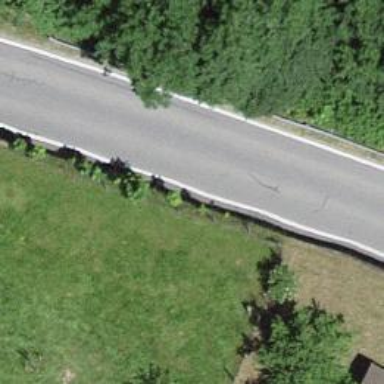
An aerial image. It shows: Tertiary road.